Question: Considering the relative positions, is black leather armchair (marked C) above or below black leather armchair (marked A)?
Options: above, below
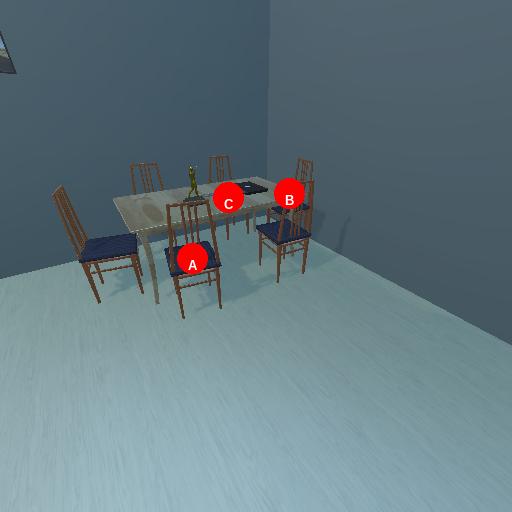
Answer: above